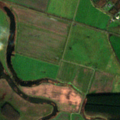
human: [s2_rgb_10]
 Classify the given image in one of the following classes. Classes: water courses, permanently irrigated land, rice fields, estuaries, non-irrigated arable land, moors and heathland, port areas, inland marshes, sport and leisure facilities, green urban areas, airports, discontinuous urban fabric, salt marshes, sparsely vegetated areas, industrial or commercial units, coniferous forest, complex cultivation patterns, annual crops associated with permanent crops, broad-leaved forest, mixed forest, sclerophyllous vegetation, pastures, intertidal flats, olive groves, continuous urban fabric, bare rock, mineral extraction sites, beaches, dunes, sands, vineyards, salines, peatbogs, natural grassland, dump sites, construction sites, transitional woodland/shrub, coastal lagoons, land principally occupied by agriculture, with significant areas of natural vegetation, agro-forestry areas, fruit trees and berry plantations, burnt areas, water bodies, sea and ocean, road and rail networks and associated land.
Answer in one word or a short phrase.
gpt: non-irrigated arable land, pastures, land principally occupied by agriculture, with significant areas of natural vegetation, coniferous forest, water courses